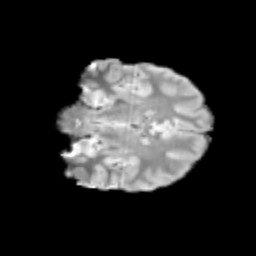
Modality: T2w
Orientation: coronal
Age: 13
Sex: male
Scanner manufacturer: siemens
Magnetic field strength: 3 T
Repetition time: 3.8 s
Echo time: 0.07 s